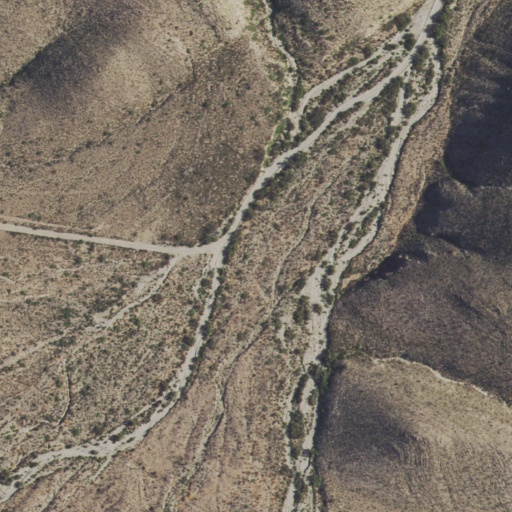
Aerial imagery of valley in New Mexico named Indian Draw containing only shrub